Field crop: maize
Growth stage: 2
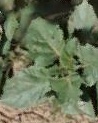
Species: datura